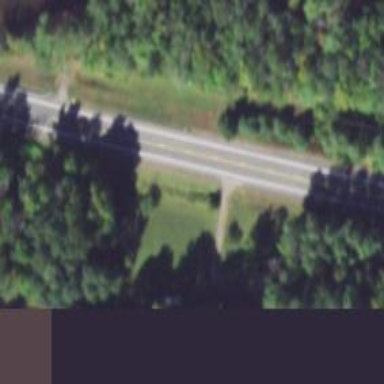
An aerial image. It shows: Asphalt road classified as primary highway.